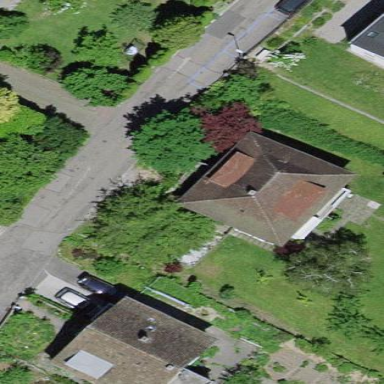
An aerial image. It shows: House with hipped roof.